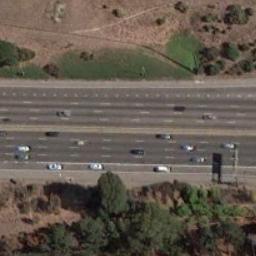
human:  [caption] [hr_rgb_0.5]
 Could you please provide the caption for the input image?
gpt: The freeway is between the bare land and some trees .

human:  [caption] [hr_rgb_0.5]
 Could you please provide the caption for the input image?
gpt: A straight freeway goes through the wasteland with some trees and some cars are driving on the freeway .

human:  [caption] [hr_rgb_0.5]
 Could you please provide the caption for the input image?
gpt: The freeway is surrounded by a large desert with sparse vegetation and many cars on the freeway .

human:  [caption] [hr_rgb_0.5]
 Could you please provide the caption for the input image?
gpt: On the left of the highway is green land .

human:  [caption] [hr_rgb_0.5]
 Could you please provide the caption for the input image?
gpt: There are some bushes and bare land beside the freeway .